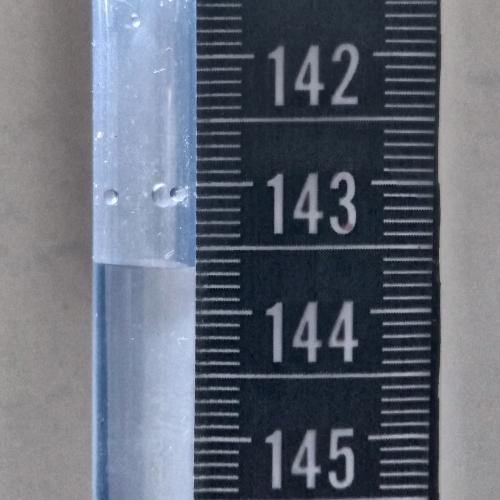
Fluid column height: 143.7 cm